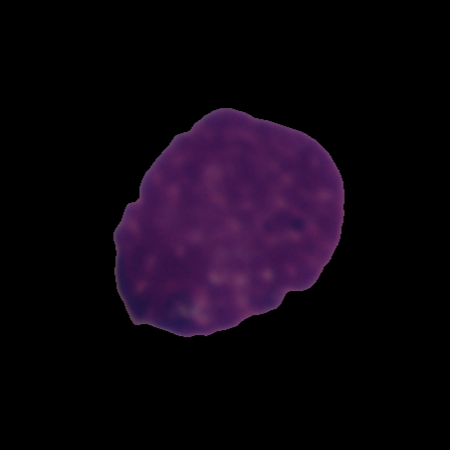
Label: cancer